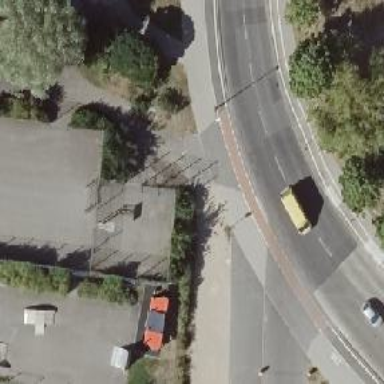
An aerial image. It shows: Sidewalk with asphalt surface for pedestrians and cycleway.